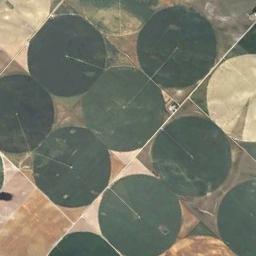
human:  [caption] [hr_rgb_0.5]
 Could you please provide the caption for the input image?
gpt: Some green circle farmland are in the bare land .

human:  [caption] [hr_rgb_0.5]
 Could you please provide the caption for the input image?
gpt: Several dark green circular farmlands are neatly arranged on the ground .

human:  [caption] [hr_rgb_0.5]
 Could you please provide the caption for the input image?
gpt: There are round fields in different areas .

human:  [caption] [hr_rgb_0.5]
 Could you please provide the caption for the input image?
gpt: Dozens of neatly arranged circular and green farmlands .

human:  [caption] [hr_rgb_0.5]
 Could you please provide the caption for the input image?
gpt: There are some green circular farmlands of the same size .